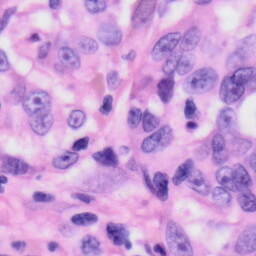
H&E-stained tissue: Skin